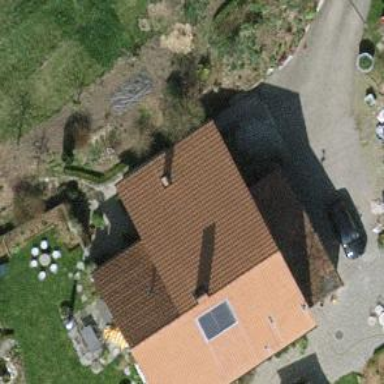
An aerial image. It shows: Simple house.